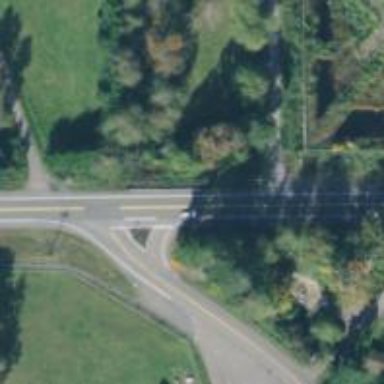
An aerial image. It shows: Secondary link road.